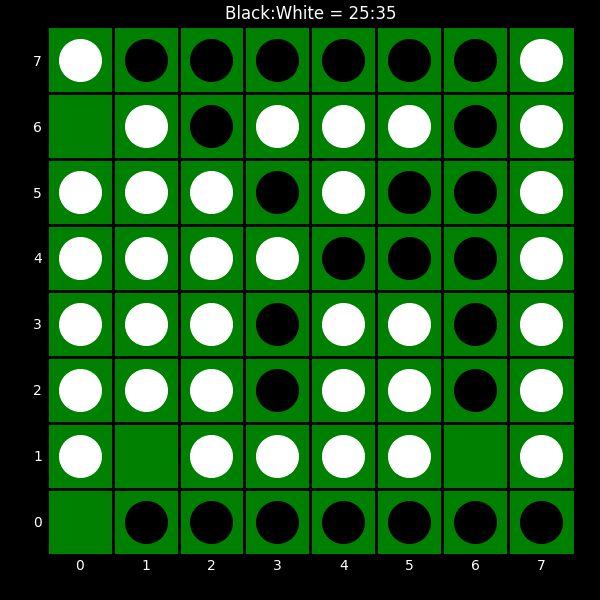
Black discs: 25
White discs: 35